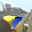
Label: 7